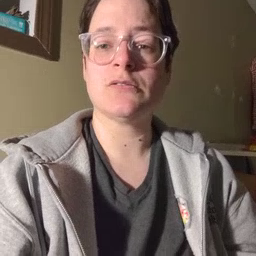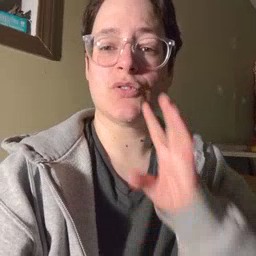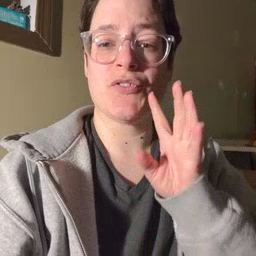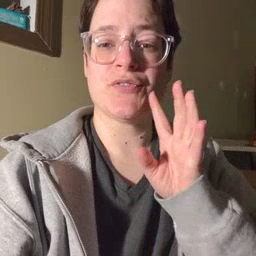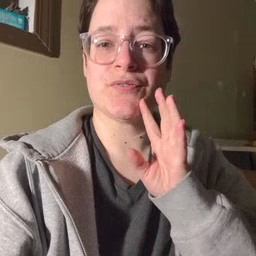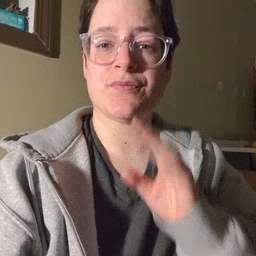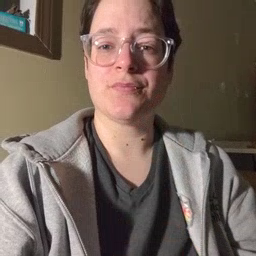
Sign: talk